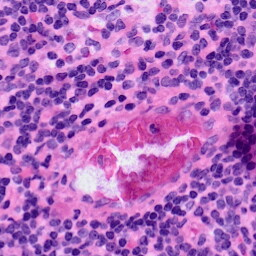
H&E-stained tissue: LymphNode